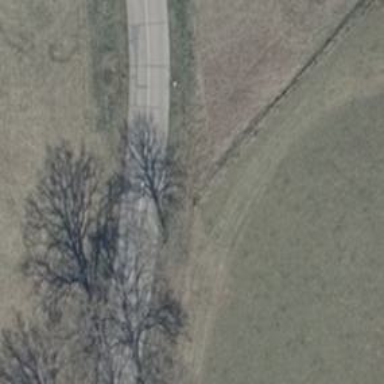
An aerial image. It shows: Tertiary road with concrete surface.